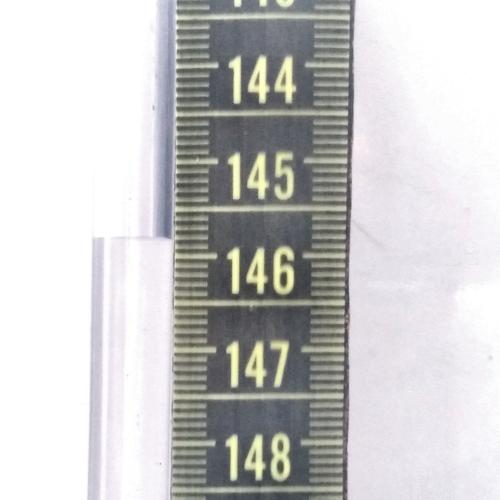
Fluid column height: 145.8 cm